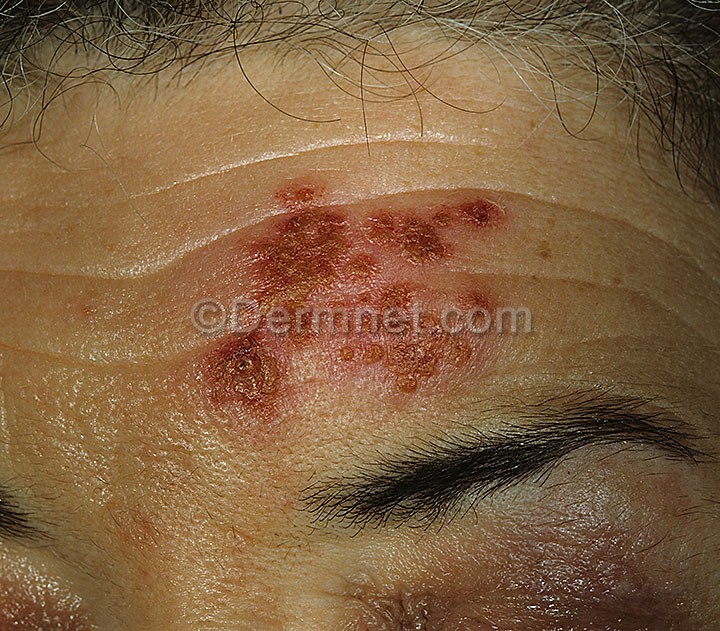
Disease: Warts Molluscum and other Viral Infections